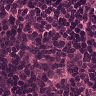
Metastatic tissue present: no